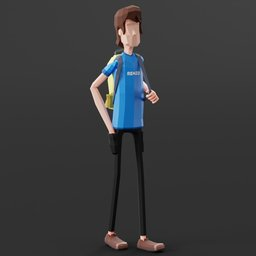
Label: people